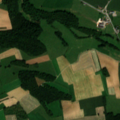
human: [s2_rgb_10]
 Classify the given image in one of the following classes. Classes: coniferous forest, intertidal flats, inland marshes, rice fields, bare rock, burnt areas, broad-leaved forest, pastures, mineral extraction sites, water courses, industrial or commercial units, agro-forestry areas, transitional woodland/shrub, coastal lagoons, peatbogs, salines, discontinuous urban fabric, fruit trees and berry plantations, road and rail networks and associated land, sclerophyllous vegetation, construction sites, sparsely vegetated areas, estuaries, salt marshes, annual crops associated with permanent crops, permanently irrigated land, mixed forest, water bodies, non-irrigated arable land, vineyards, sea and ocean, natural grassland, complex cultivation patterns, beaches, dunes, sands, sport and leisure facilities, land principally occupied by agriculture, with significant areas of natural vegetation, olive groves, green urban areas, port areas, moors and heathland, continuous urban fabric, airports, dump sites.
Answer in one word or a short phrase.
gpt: non-irrigated arable land, pastures, land principally occupied by agriculture, with significant areas of natural vegetation, broad-leaved forest